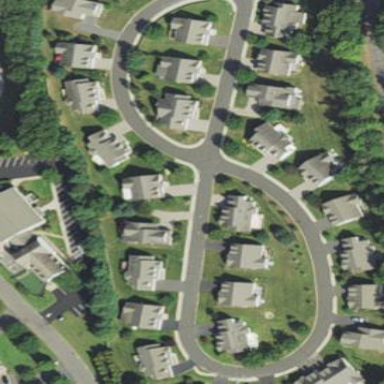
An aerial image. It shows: Residential area consisting of condominiums.